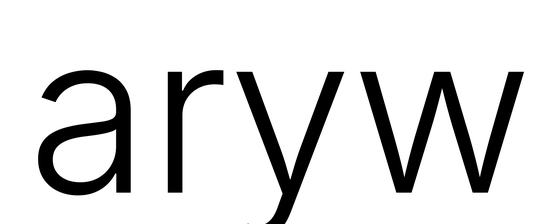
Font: Inter_Light